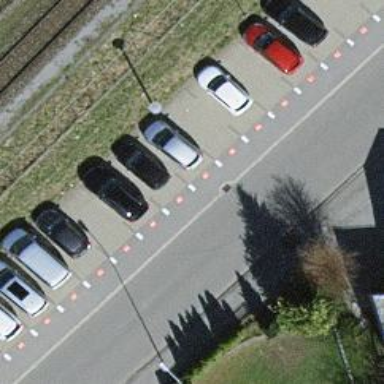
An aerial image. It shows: Street-side parking with park and ride facility.